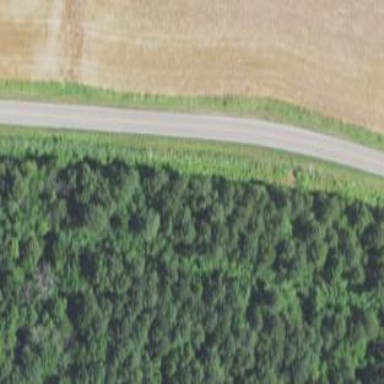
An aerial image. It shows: Mixed woodland area with variety of leaf types and cycles.